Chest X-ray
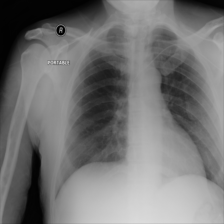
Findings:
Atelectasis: negative
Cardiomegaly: negative
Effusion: negative
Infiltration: negative
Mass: negative
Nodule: negative
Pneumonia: negative
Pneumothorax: negative
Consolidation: negative
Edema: negative
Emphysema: negative
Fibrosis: negative
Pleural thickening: negative
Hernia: negative